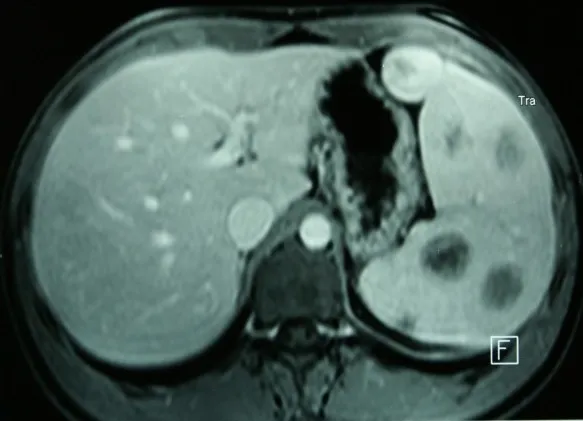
Magnetic resonance imaging (MRI) showing the splenomegaly and the hemangioms.
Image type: radiology (mri)